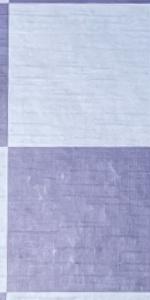
Label: Empty